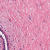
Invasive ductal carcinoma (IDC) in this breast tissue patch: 0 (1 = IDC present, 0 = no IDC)